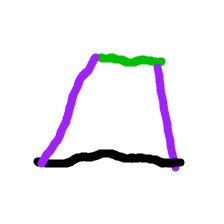
Shape: trapezoid